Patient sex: F
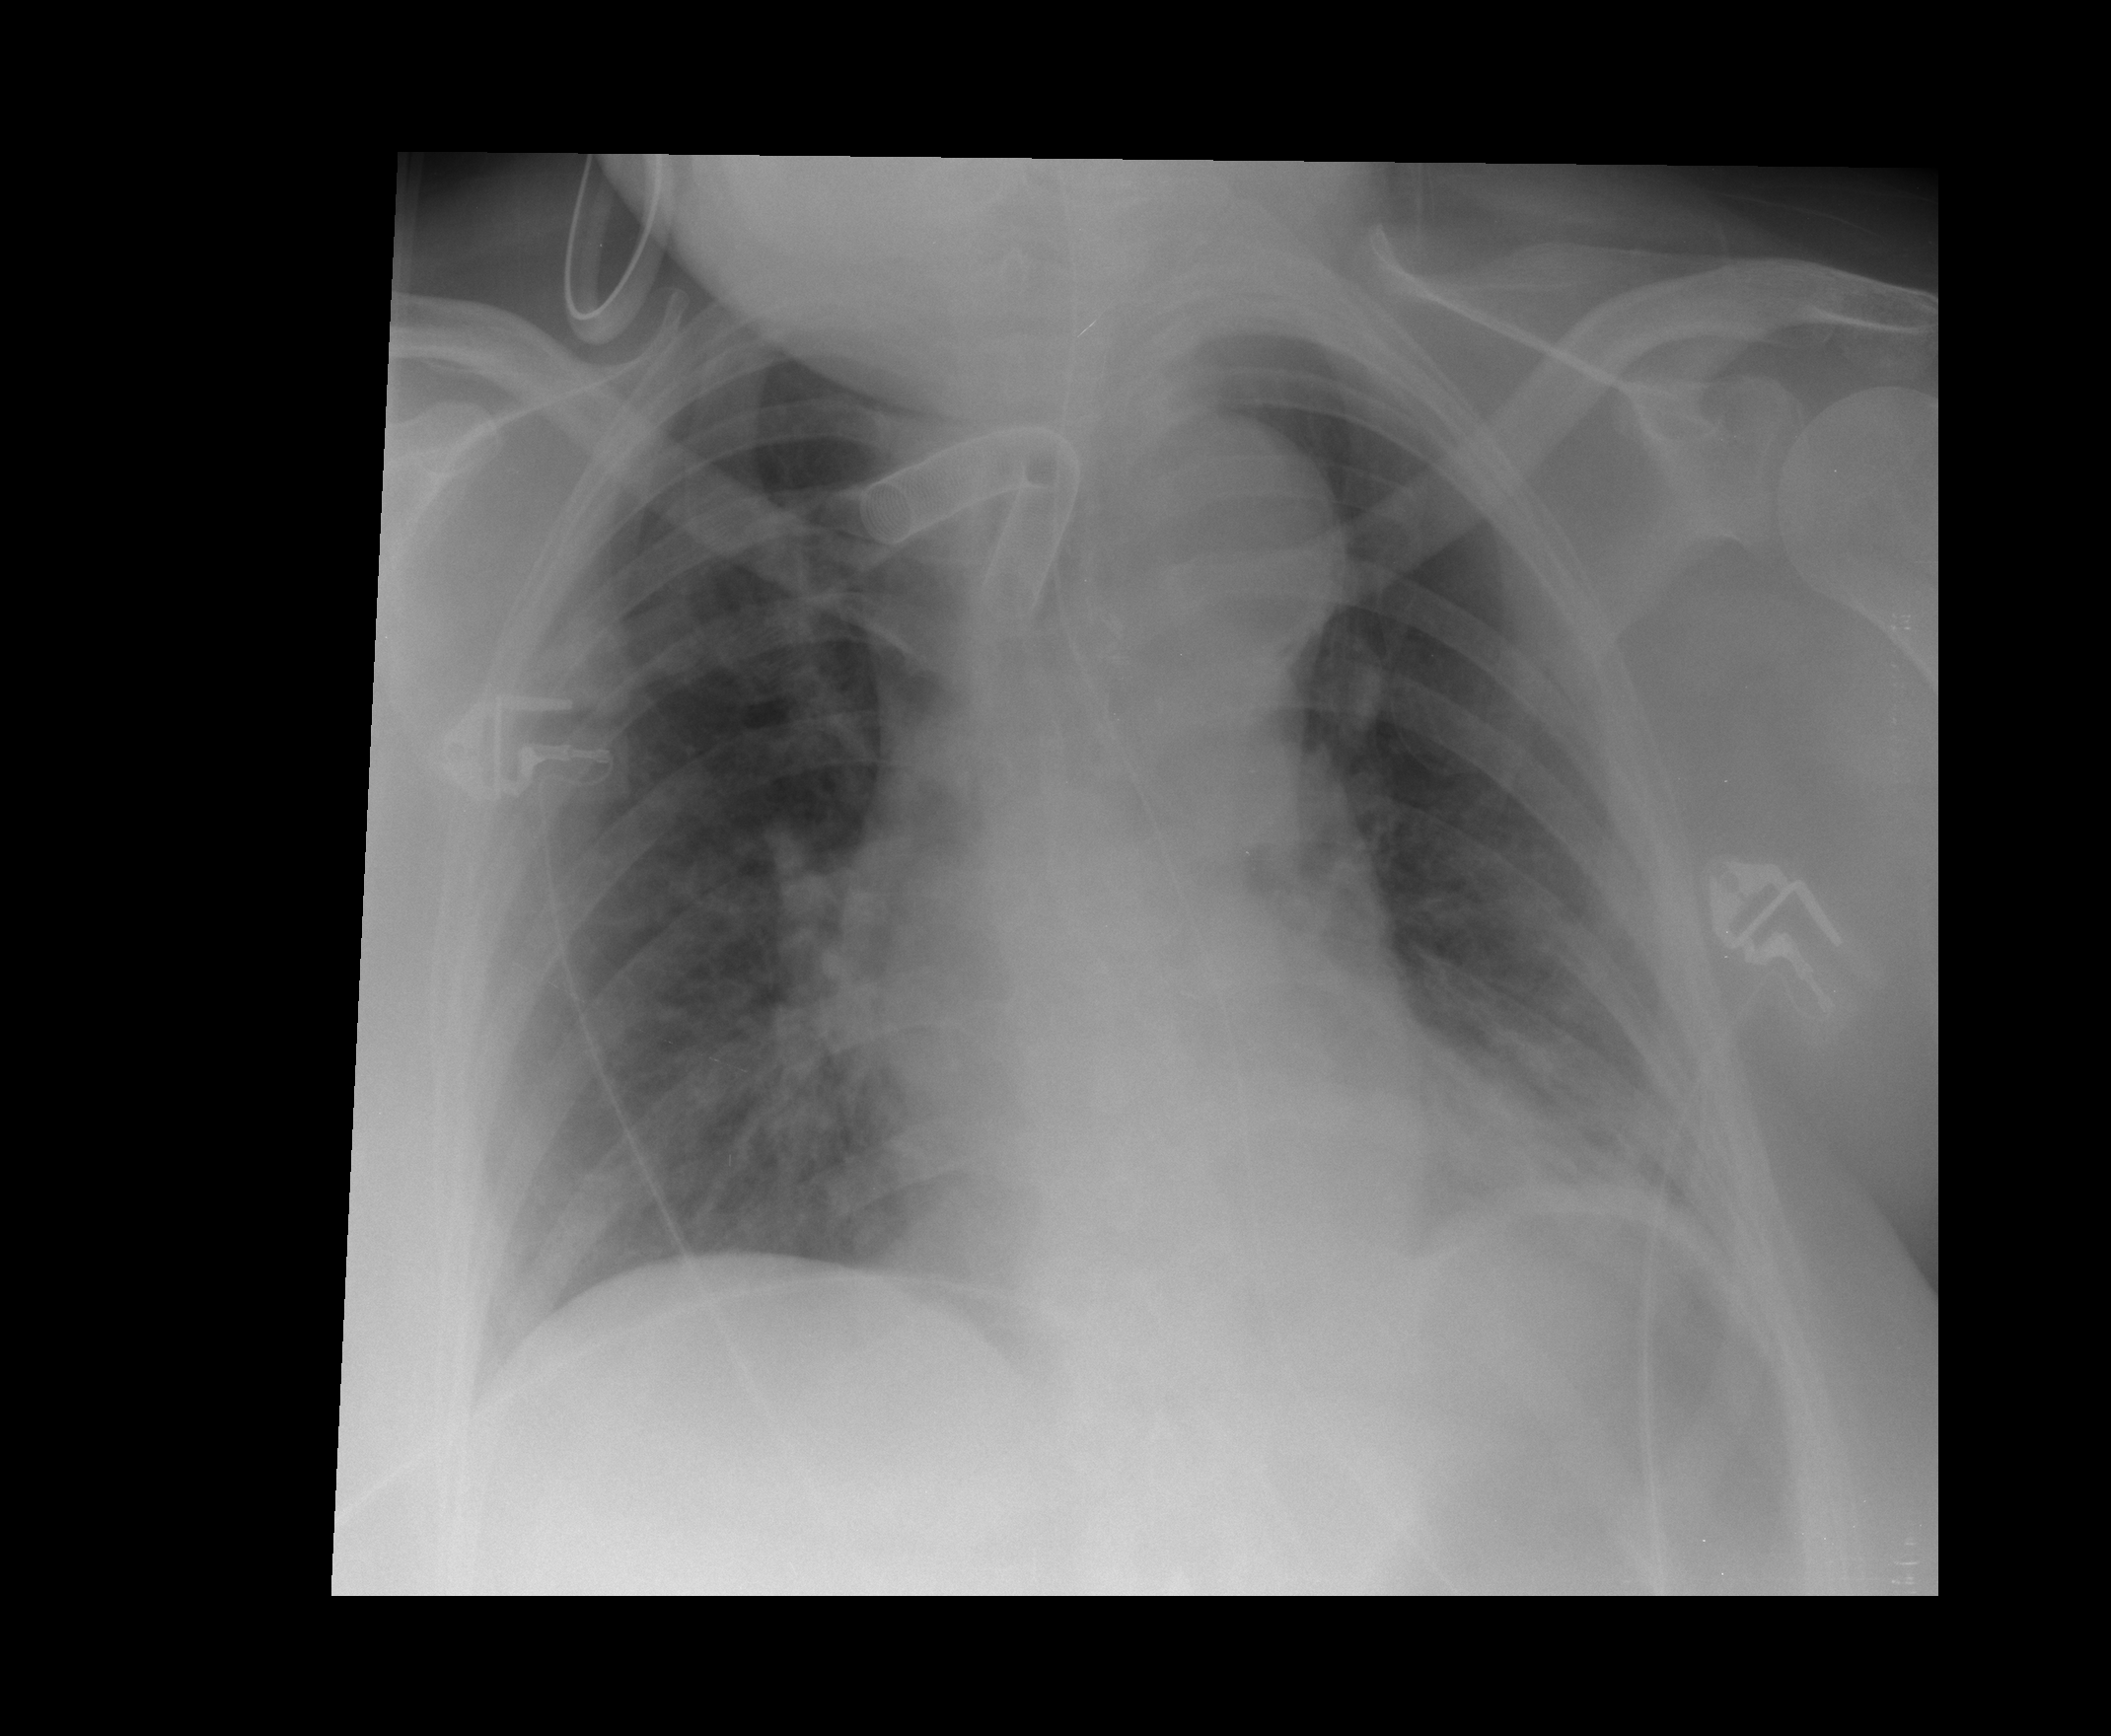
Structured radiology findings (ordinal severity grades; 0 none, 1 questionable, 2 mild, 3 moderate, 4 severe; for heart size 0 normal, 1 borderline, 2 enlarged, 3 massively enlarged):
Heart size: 1
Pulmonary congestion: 0
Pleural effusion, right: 0
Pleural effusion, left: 0
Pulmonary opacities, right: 0
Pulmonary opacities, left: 0
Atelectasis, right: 2
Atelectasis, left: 2